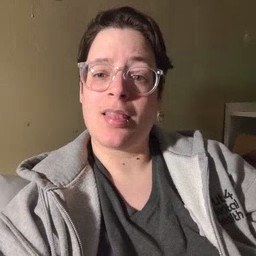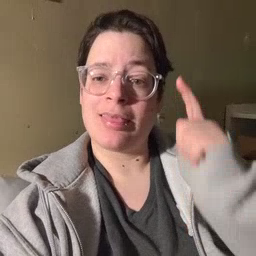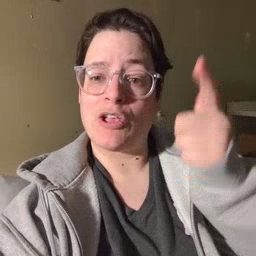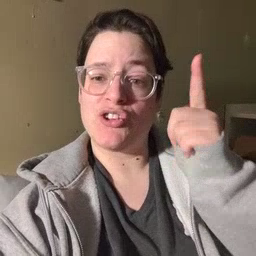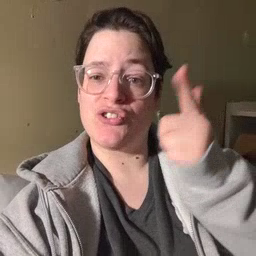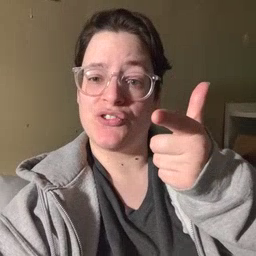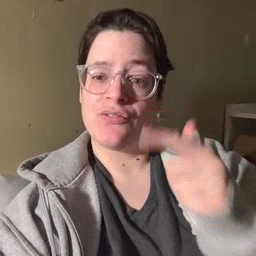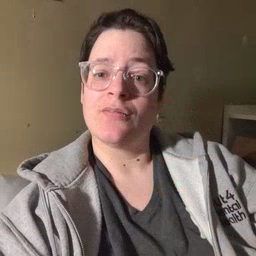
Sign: later